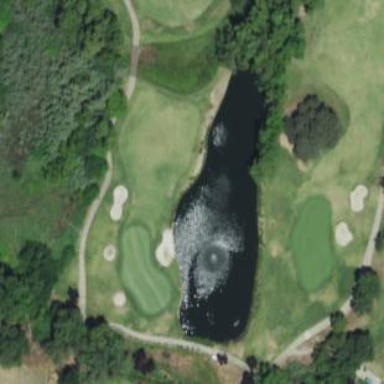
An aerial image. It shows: Scenic view of water hazard on golf course. The natural water feature adds beauty to the landscape.